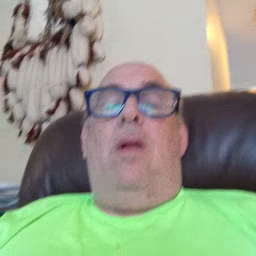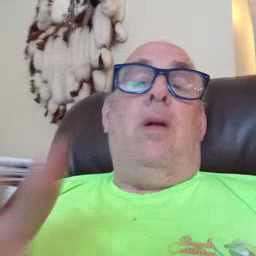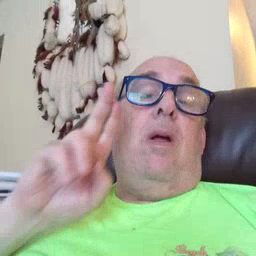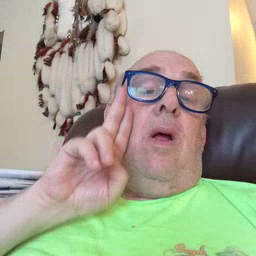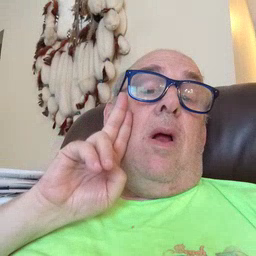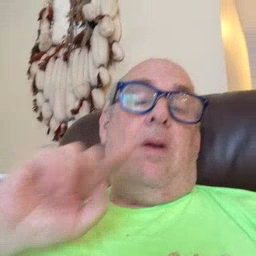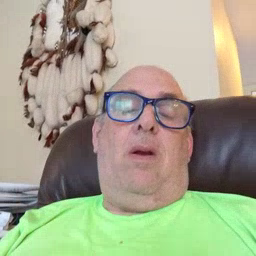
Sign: uncle